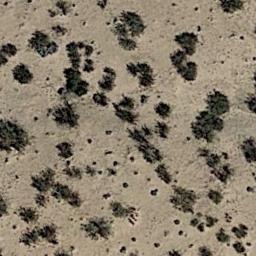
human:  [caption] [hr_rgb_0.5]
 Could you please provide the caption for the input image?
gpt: Some disconnected chaparrals grow in the desert .

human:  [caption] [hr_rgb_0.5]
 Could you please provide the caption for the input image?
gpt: Chaparral is evenly distributed on the sand .

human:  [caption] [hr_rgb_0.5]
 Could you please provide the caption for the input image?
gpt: The chaparral is consist of sparse bushes on the desert .

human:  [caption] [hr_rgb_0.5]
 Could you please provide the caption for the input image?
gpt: There are about a hundred trees in this desert .

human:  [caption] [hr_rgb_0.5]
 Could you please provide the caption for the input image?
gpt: The chaparral is scattered and sparse .